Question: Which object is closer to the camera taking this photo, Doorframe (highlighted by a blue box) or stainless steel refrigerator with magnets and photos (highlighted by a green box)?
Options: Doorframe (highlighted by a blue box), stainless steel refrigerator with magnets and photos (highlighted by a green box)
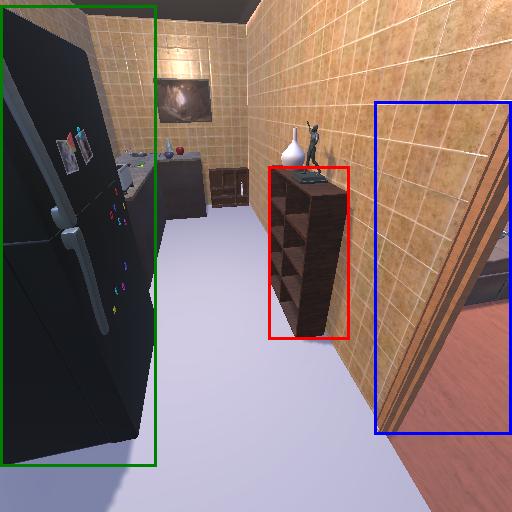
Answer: Doorframe (highlighted by a blue box)